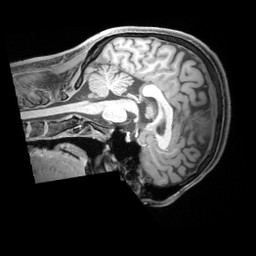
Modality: T1w
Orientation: sagittal
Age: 25
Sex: male
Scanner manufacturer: siemens
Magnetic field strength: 3 T
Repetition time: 1.97 s
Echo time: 0.00206 s